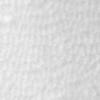
Label: no_change